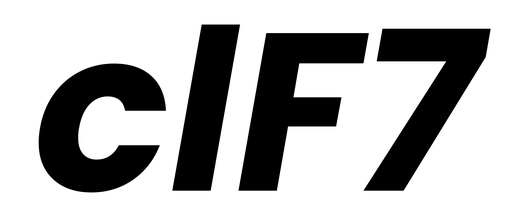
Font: Poppins-BoldItalic